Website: apple
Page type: billing-address
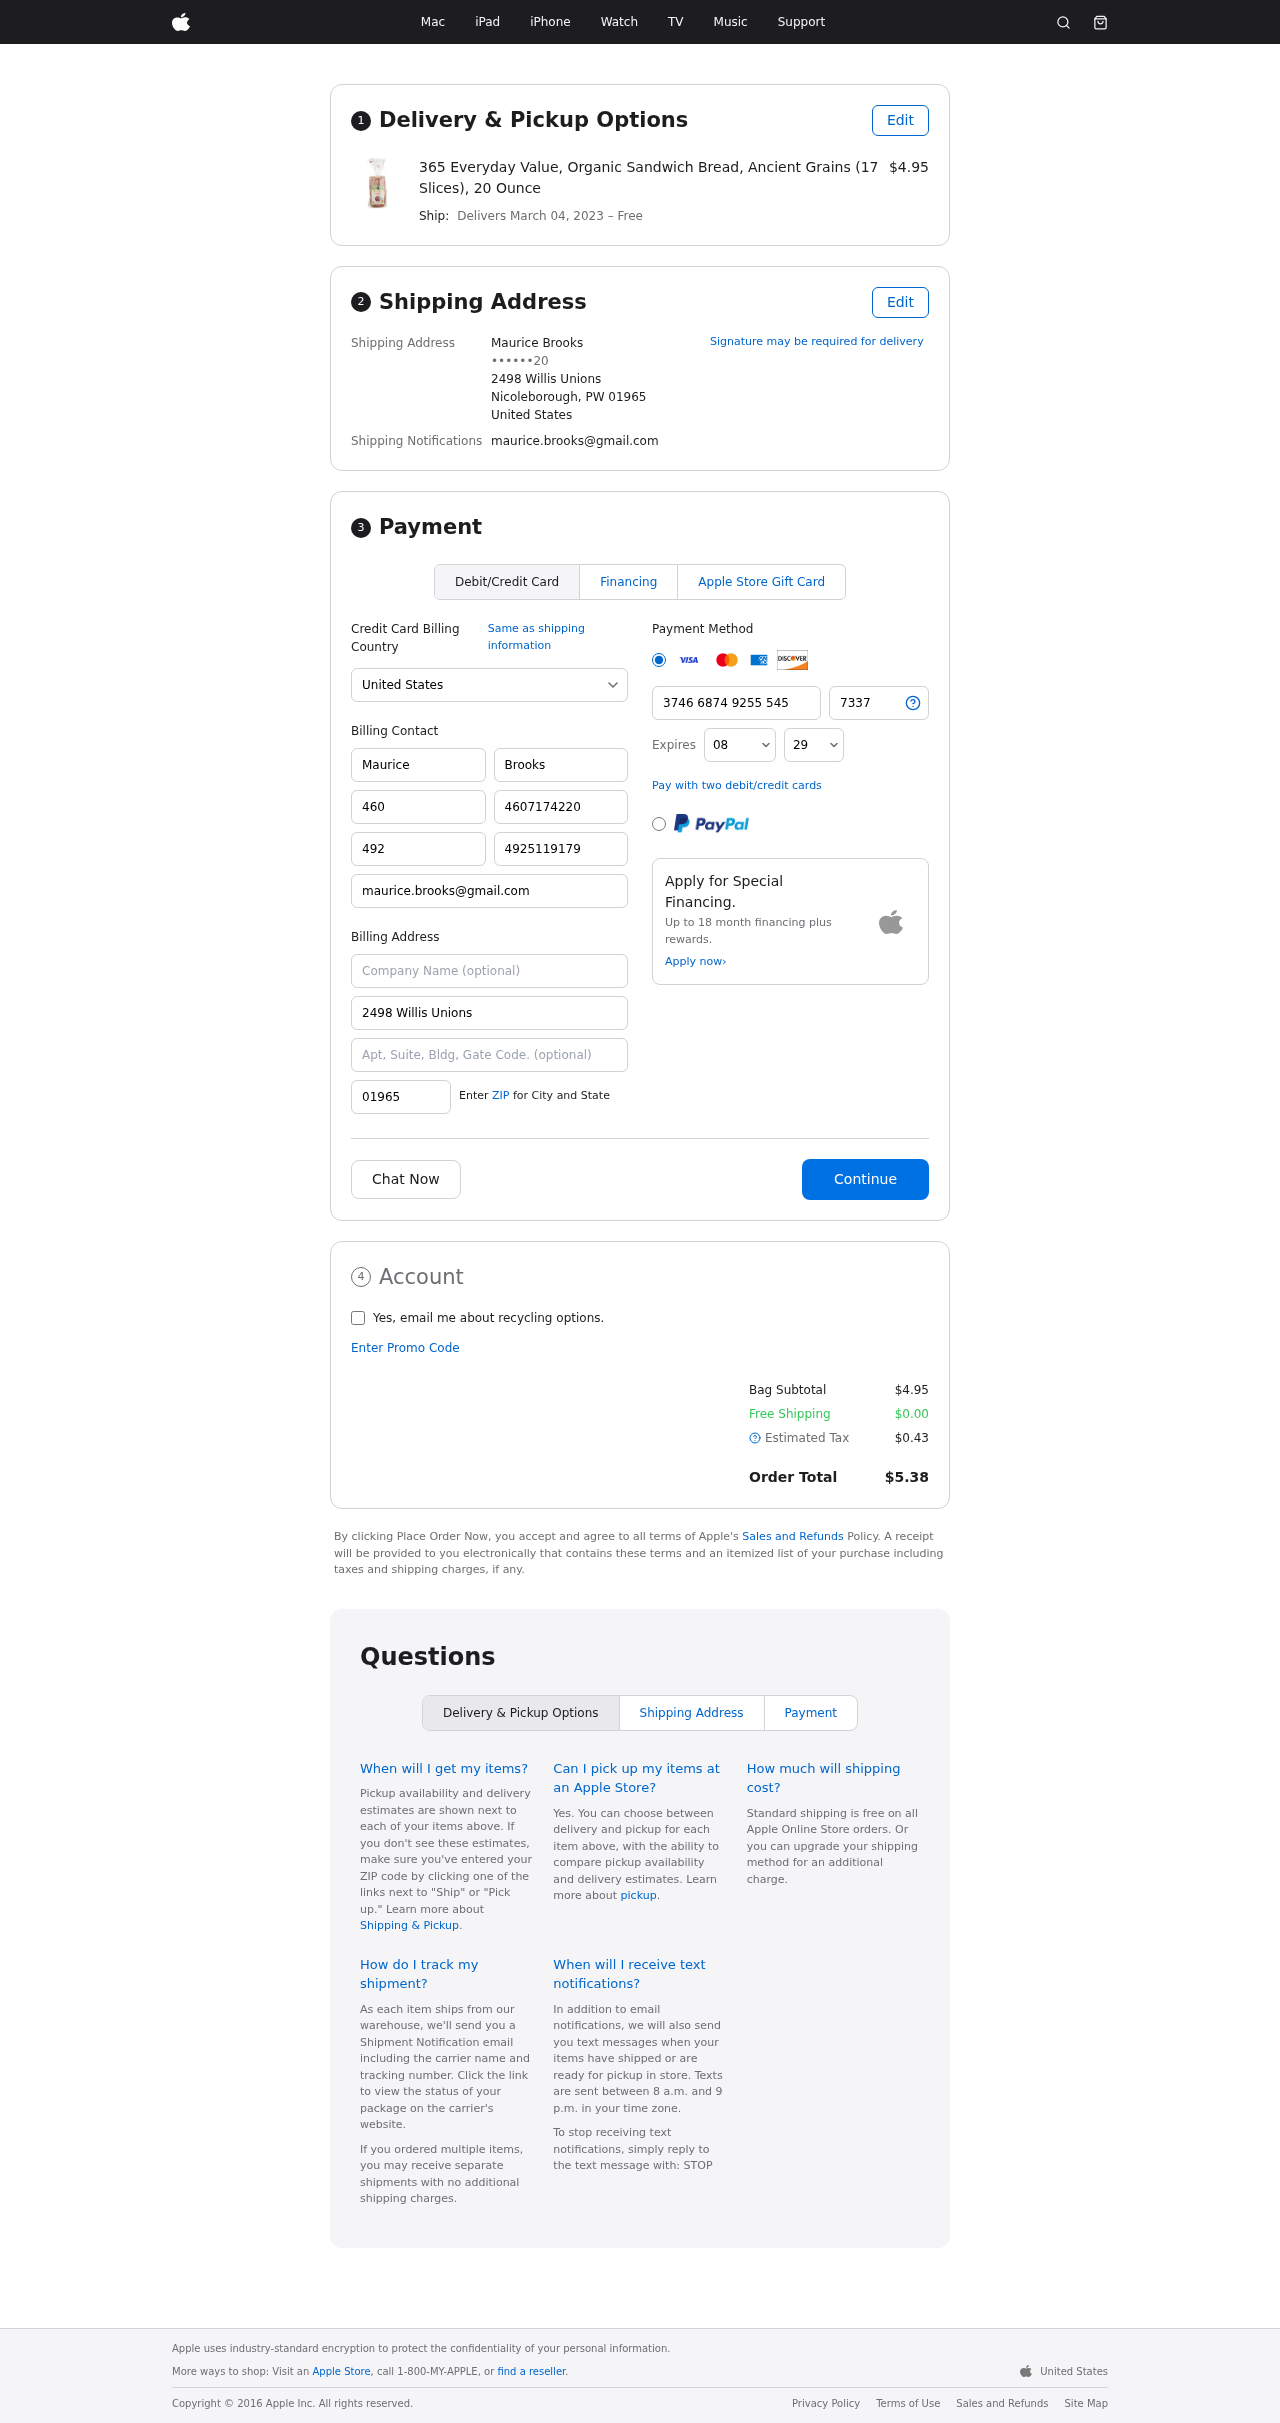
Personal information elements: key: PII_CARD_CVV
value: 7337
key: PII_CARD_EXPIRY_MONTH
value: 08
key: PII_CARD_EXPIRY_YEAR
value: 29
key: PII_CARD_NUMBER
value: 3746 6874 9255 545
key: PII_CITY_STATE_ZIP
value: Nicoleborough, PW 01965
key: PII_COUNTRY
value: United States
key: PII_EMAIL
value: maurice.brooks@gmail.com
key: PII_FULLNAME
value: Maurice Brooks
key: PII_STREET
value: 2498 Willis Unions
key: PII_PHONE_MASKED
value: ••••••20
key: PII_BILLING_FIRSTNAME
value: Maurice
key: PII_BILLING_LASTNAME
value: Brooks
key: PII_BILLING_PHONE_AREA
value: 460
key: PII_BILLING_PHONE
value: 4607174220
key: PII_BILLING_PHONE_ALT_AREA
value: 492
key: PII_BILLING_PHONE_ALT
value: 4925119179
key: PII_BILLING_EMAIL
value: maurice.brooks@gmail.com
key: PII_BILLING_STREET
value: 2498 Willis Unions
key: PII_BILLING_POSTCODE
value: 01965
Product elements: key: PRODUCT1_NAME
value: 365 Everyday Value, Organic Sandwich Bread, Ancient Grains (17 Slices), 20 Ounce
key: PRODUCT1_PRICE
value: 4.95
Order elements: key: ORDER_DELIVERY_DATE
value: March 04, 2023
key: ORDER_SUBTOTAL
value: $4.95
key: ORDER_SHIPPING_COST
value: $0.00
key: ORDER_TAX
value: $0.43
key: ORDER_TOTAL
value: $5.38